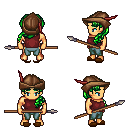
a pixel art fantasy rpg character, male body template, human, tanned skin, maroon sleeveless shirt, teal pants, green princess hairstyle, leather cap, brown slippers, spear, four views (front, back, left, right), 2x2 character sprite sheet, small pixel art, hard edges, no anti-aliasing